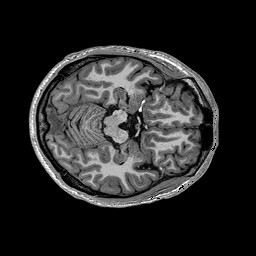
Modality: T1w
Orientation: coronal
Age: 31
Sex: male